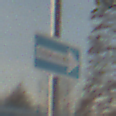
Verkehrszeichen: EinbahnstrasseRechtsweisend
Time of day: MorningAfternoon
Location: Outdoor (Suburban)
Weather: PartlyCloudy
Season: NotSpecified
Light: Natural